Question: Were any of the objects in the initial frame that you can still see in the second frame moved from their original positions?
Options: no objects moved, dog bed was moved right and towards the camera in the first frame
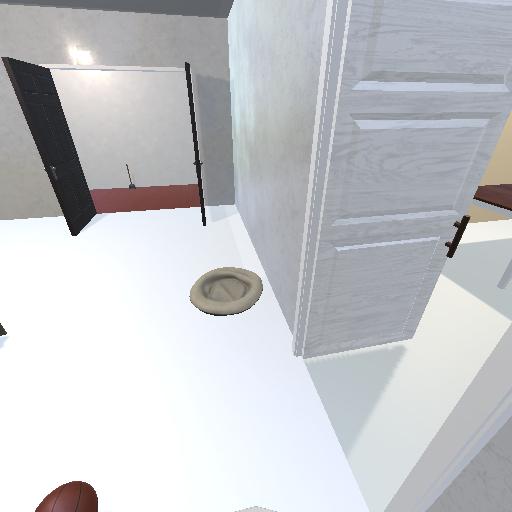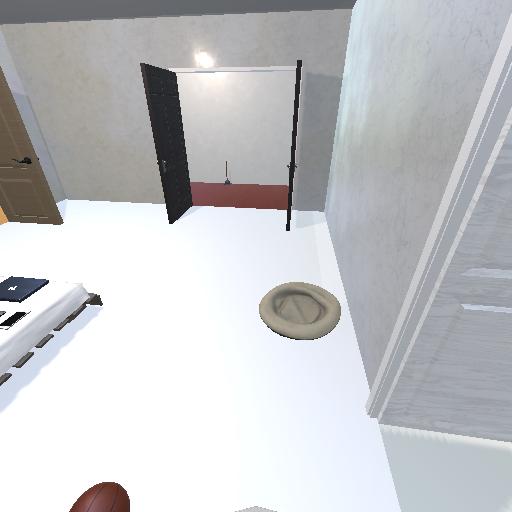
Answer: no objects moved